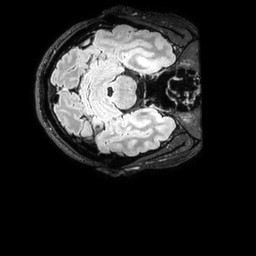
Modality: FLAIR
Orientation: axial
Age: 35
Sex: male
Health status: ill
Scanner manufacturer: philips
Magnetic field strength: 3 T
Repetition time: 4.8 s
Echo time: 0.2956 s